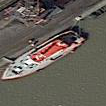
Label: civil